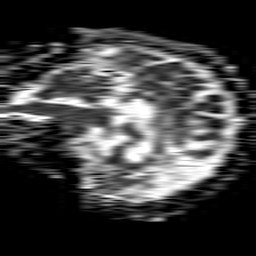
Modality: ADC
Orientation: sagittal
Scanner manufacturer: philips
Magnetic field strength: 1.5 T
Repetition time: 4.6 s
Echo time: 0.08517 s